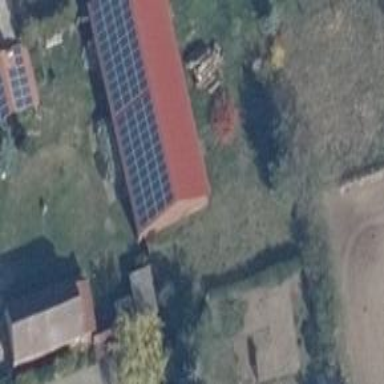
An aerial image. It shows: Building equipped with small solar photovoltaic panel for generating electricity.